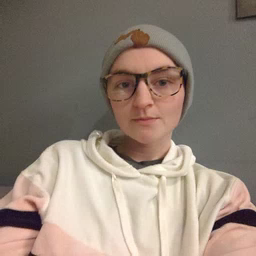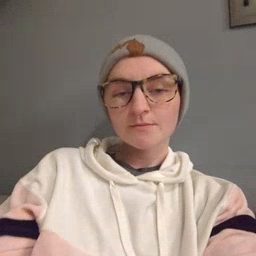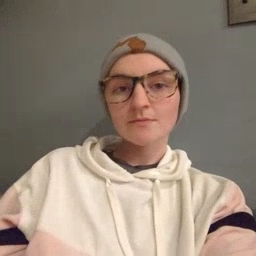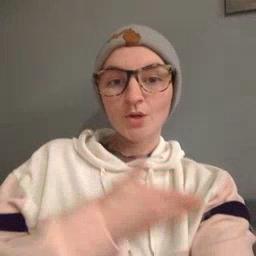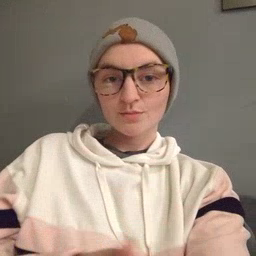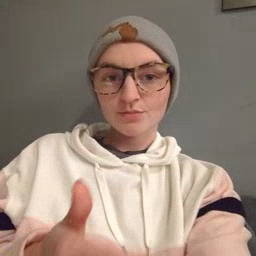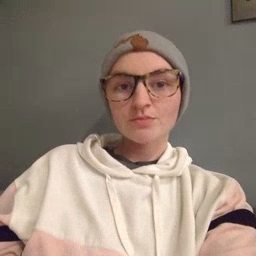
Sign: arm